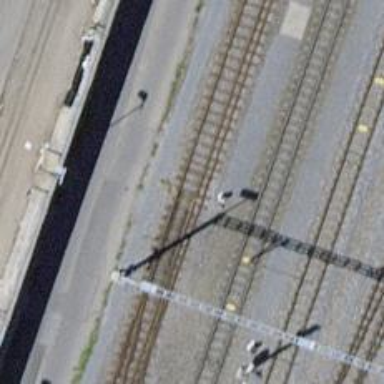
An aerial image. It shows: Railway switch.